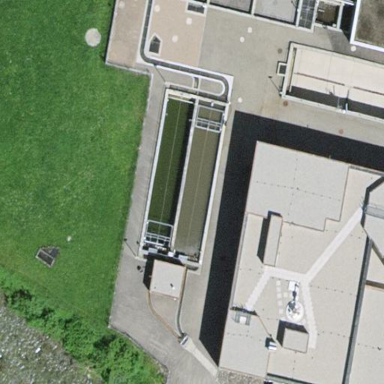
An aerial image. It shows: Body of wastewater.